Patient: sex F, age 65
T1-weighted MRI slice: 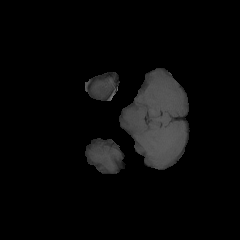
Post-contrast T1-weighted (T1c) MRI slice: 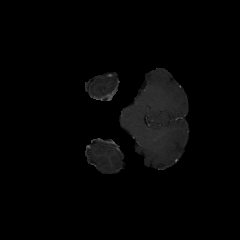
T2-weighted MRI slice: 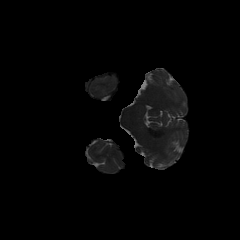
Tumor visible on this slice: no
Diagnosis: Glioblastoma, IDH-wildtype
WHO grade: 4